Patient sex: F
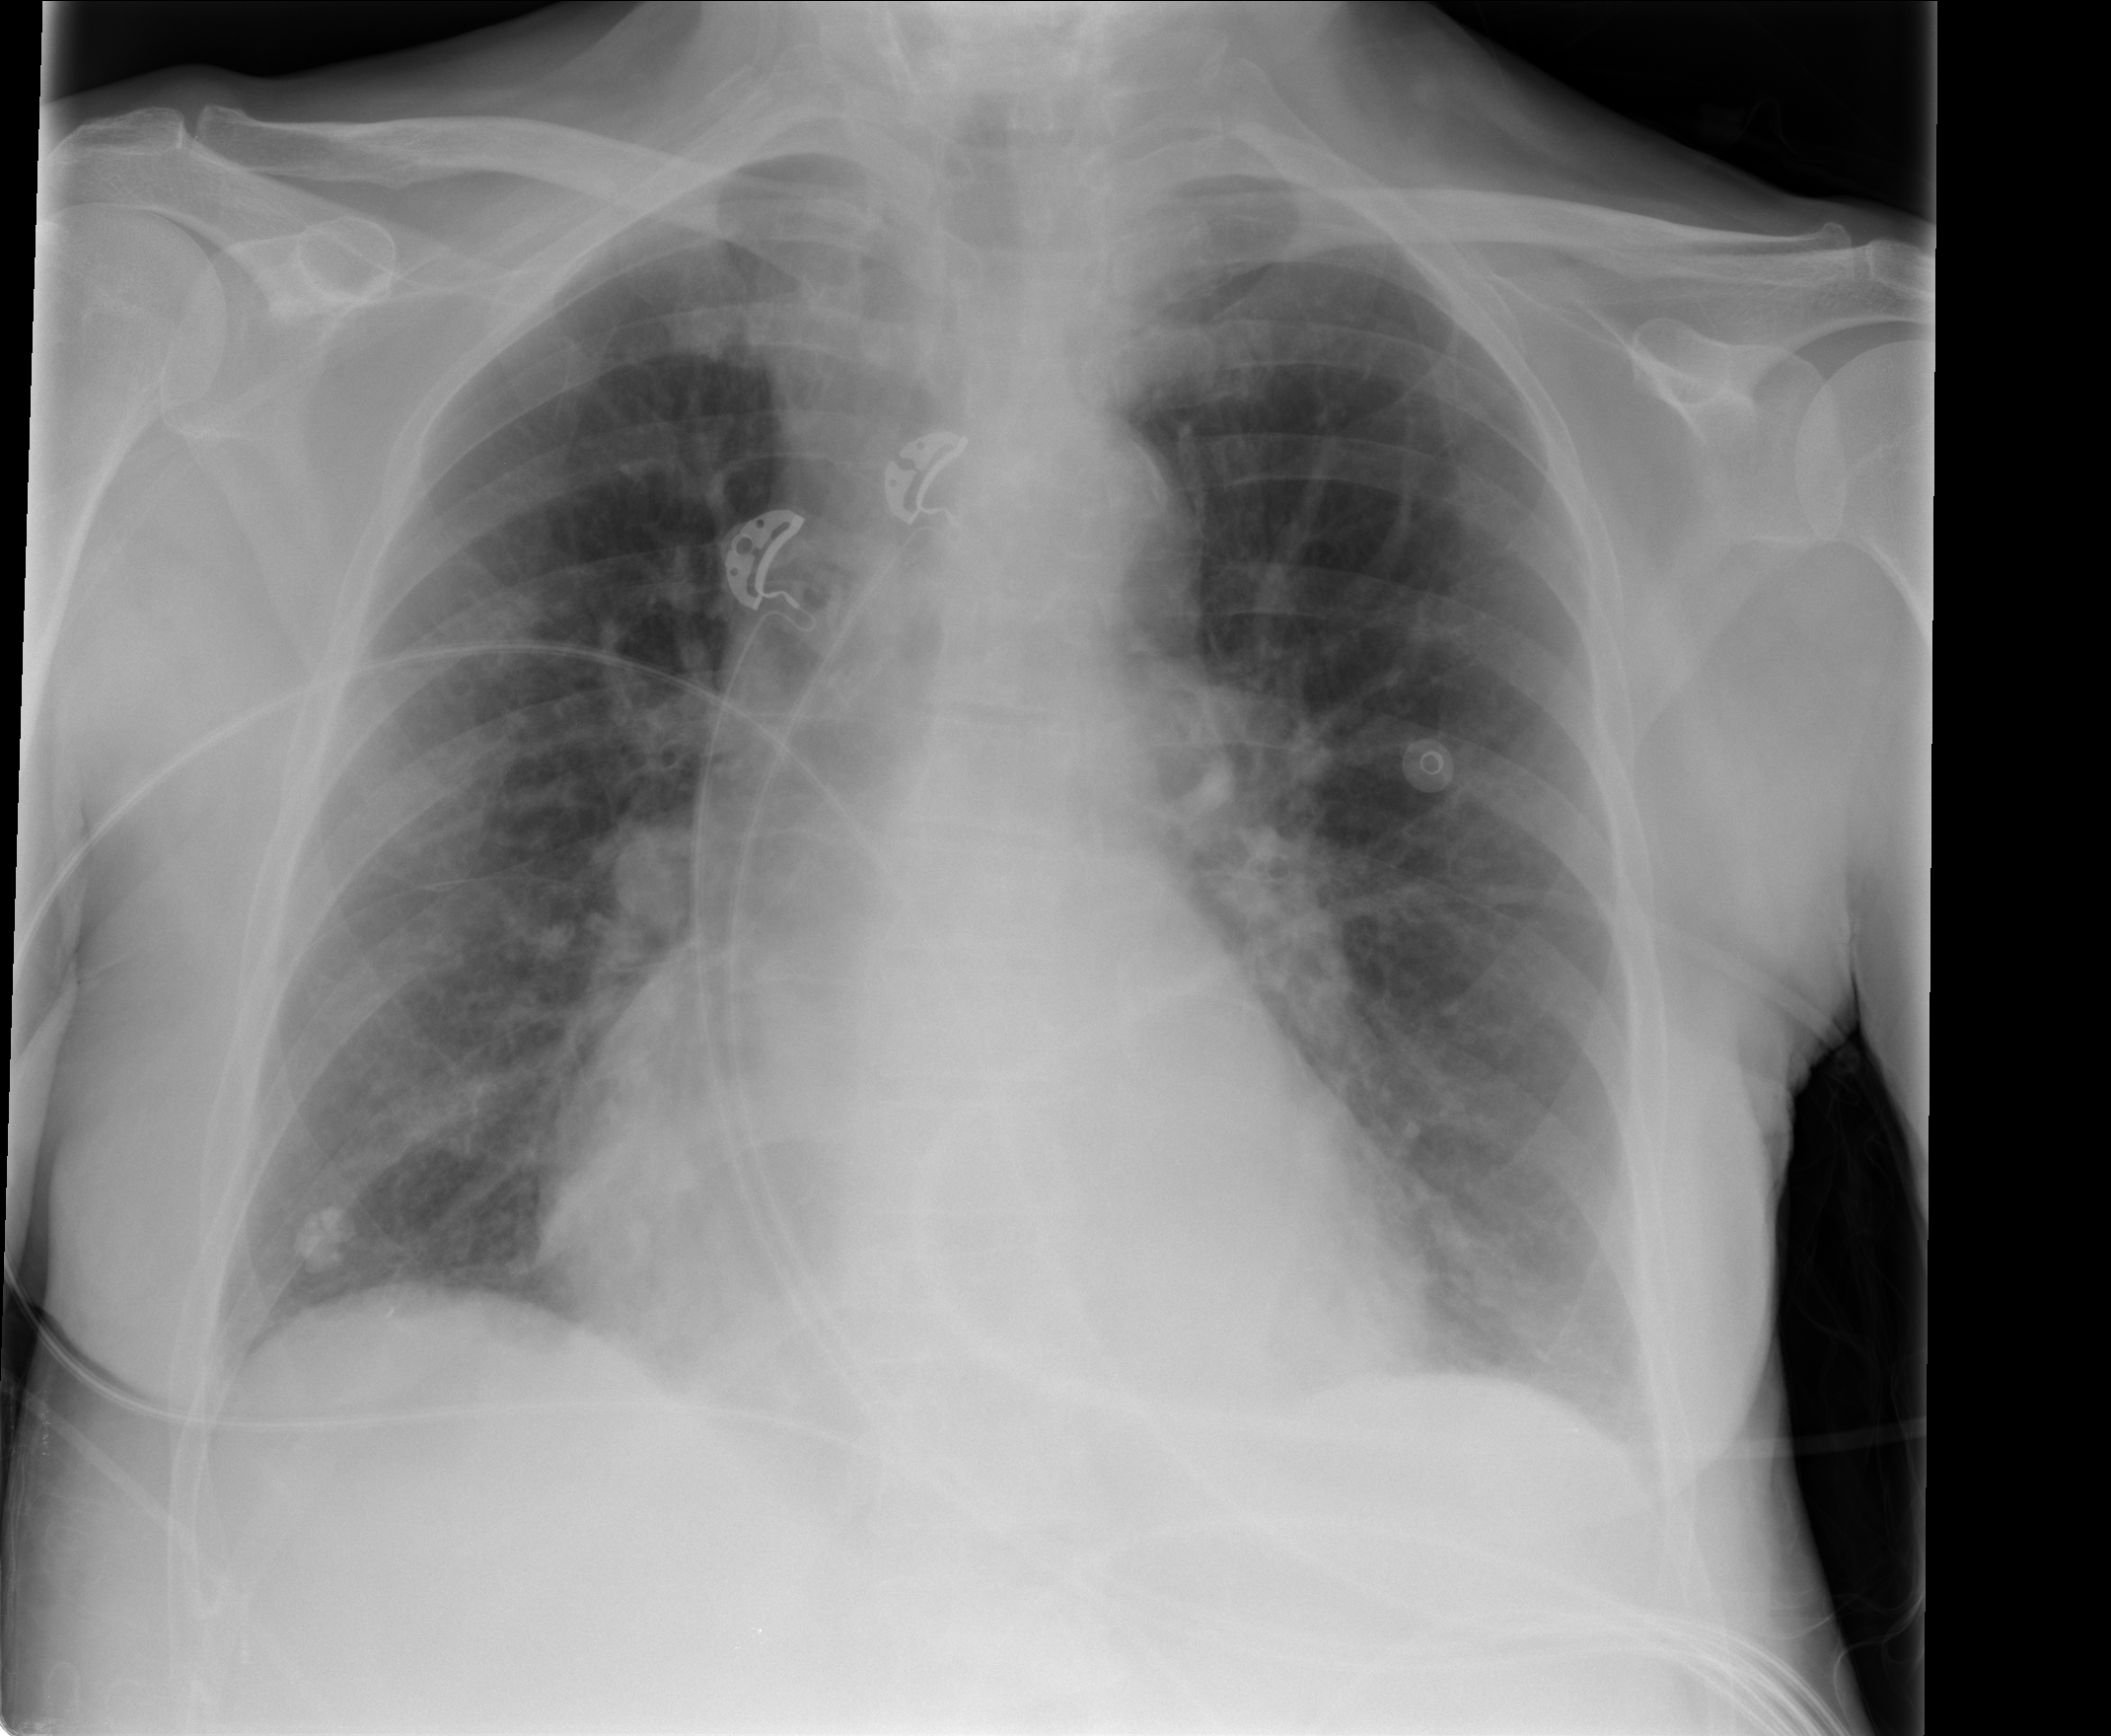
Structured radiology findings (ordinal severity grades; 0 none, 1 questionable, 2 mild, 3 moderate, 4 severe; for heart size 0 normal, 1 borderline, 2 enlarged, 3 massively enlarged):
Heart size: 2
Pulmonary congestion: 2
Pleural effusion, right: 0
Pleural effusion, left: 0
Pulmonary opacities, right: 1
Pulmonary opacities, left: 1
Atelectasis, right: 0
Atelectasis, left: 1